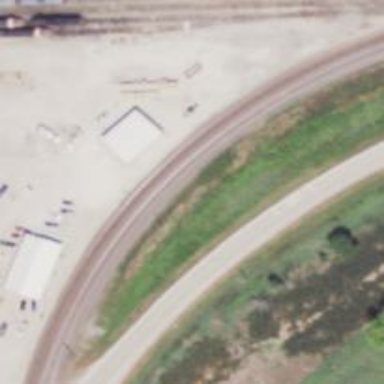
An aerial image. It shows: Railway siding for service.